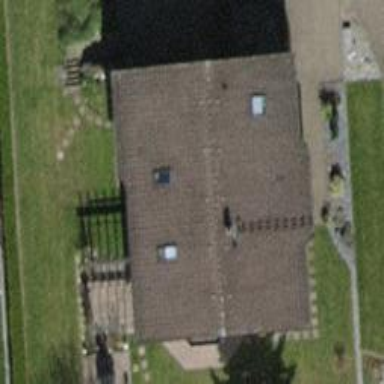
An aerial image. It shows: Building with tiled roof.